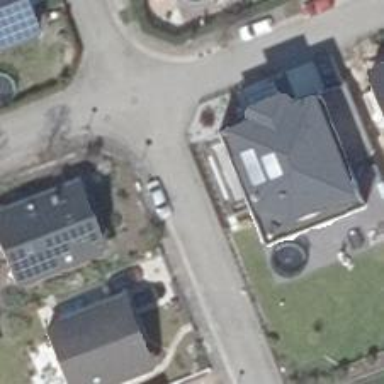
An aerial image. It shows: Living street.